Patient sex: M
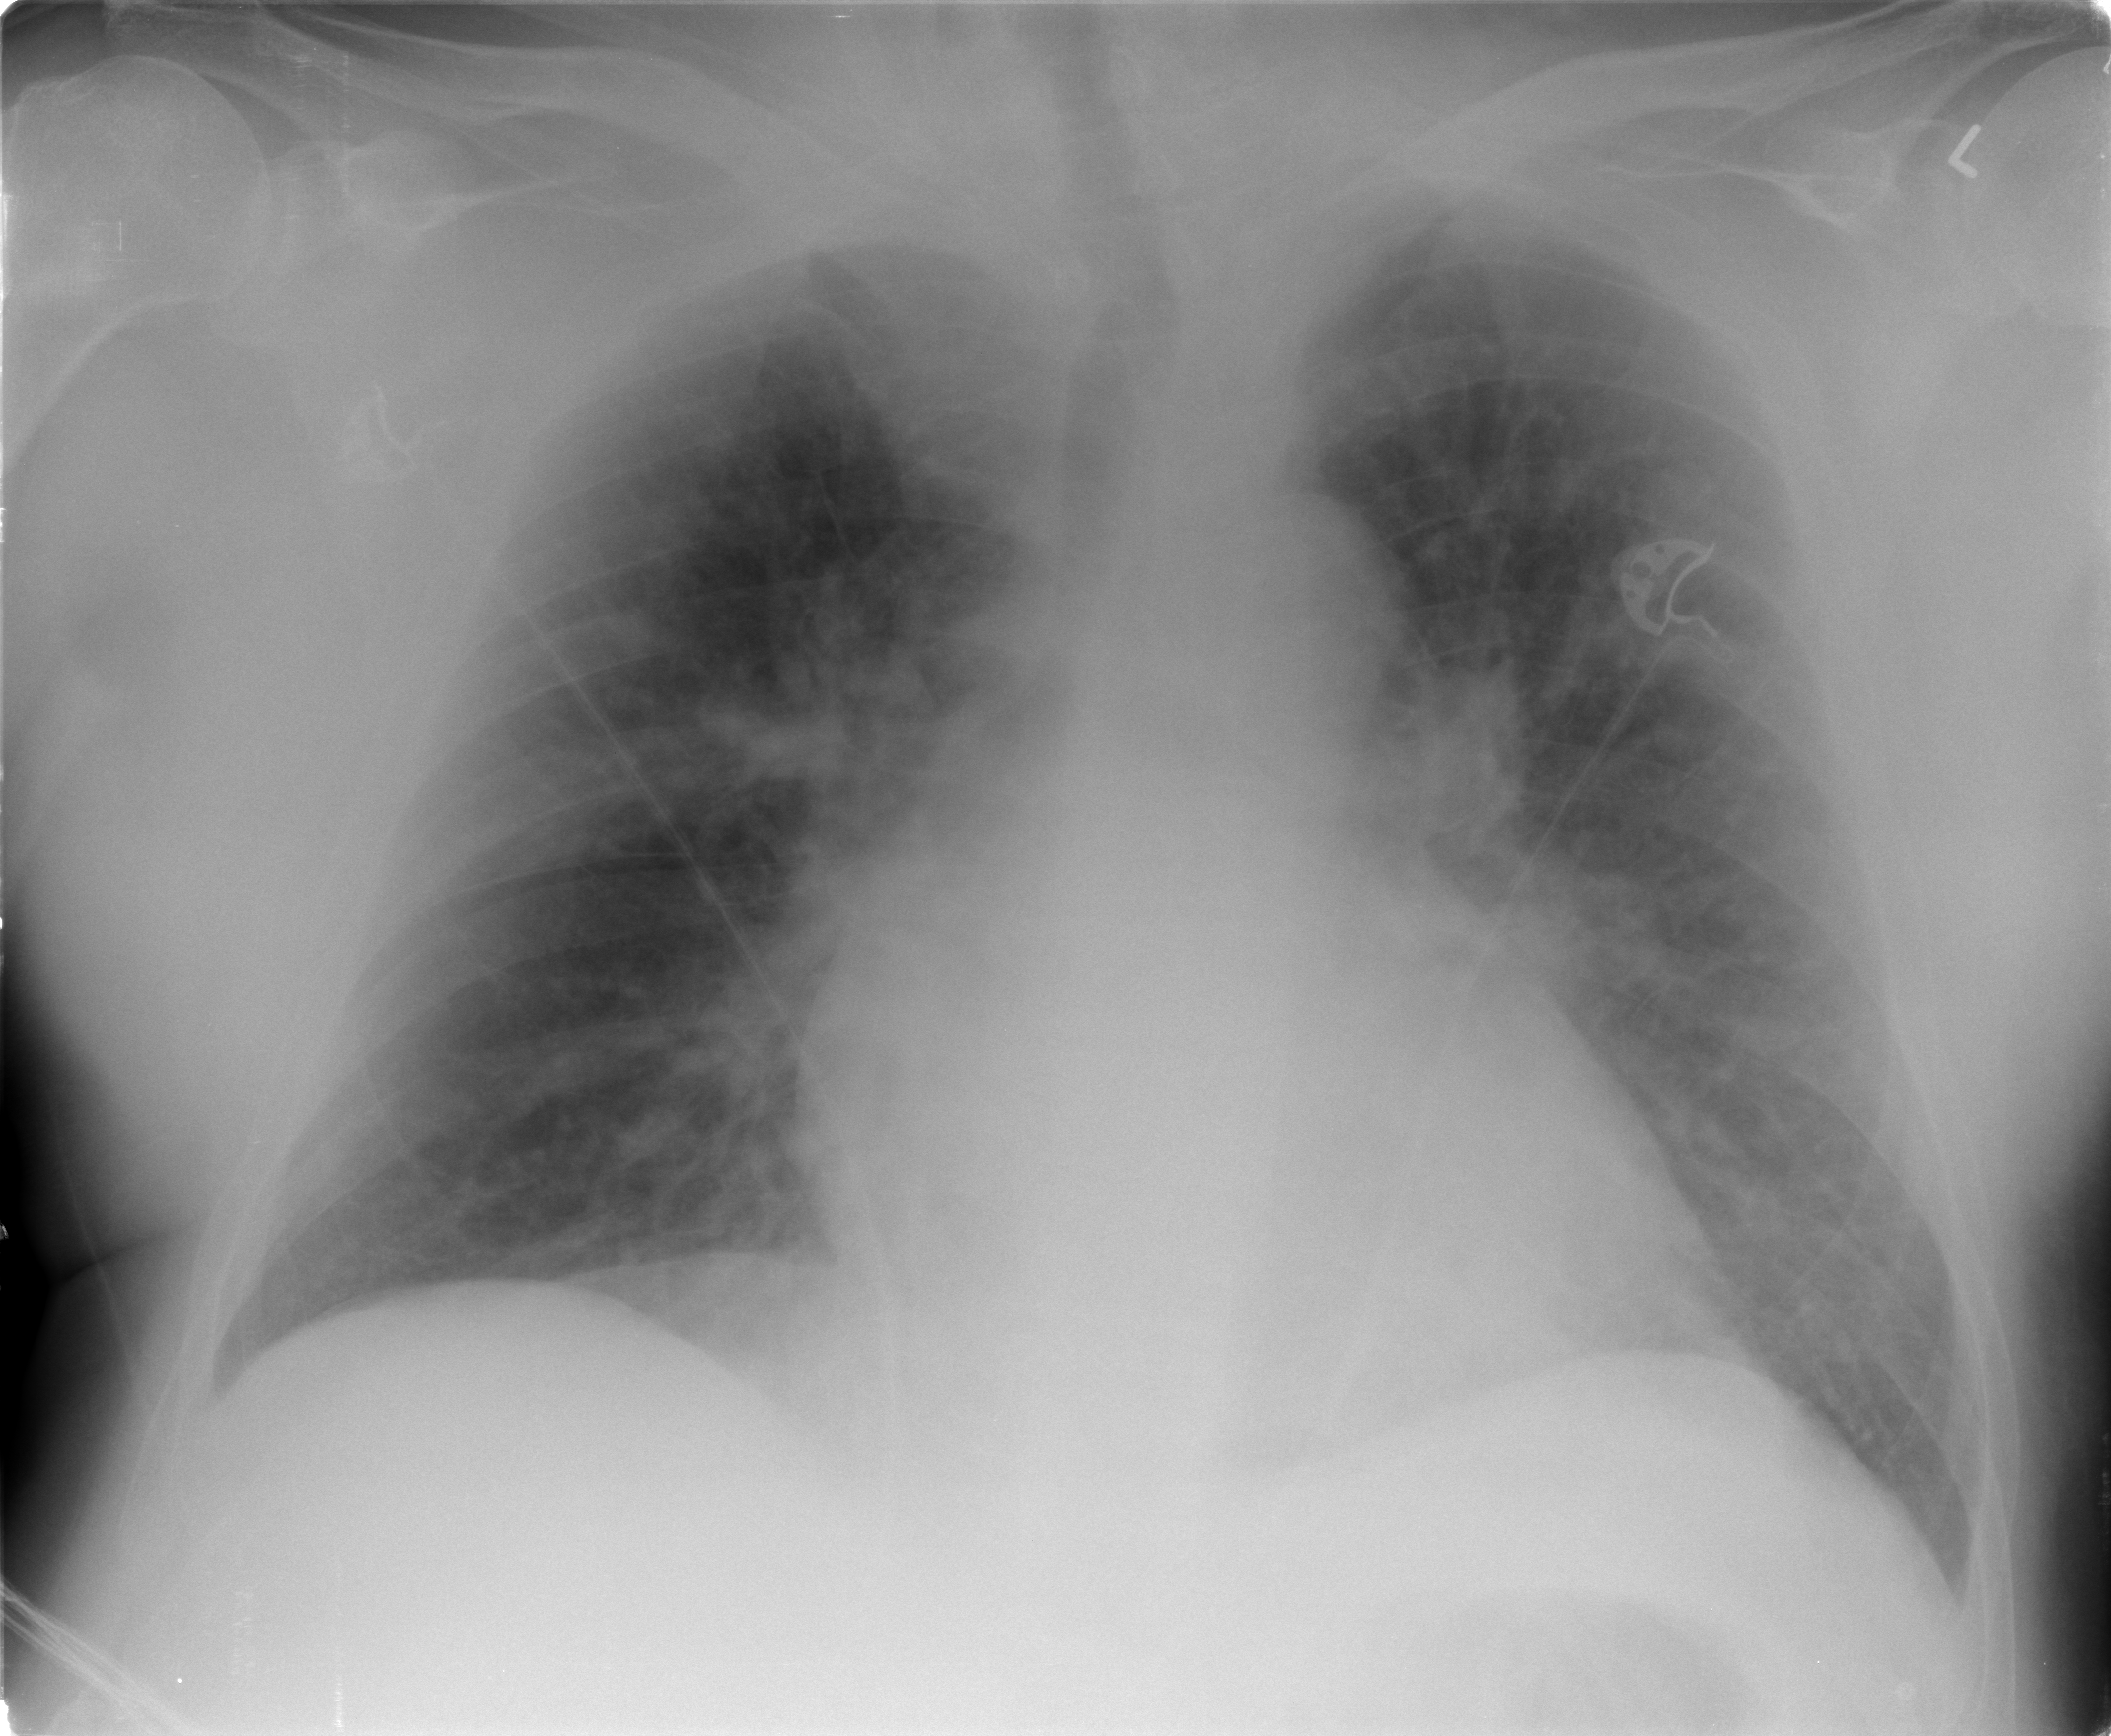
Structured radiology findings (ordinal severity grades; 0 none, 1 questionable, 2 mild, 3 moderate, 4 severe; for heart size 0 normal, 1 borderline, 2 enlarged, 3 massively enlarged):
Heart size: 2
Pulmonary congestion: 2
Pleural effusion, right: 0
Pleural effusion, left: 0
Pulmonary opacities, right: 0
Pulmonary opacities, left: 1
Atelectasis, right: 0
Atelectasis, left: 0